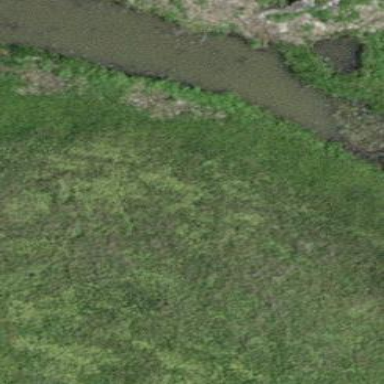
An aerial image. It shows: Pond surrounded by natural water.